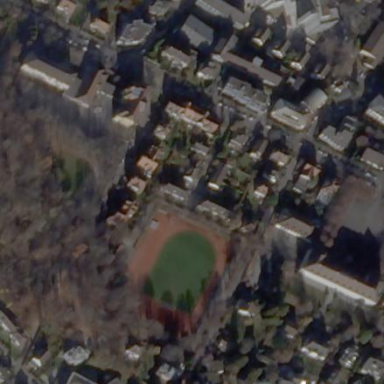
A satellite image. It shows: Athletics pitch with tartan surface for leisure sports.